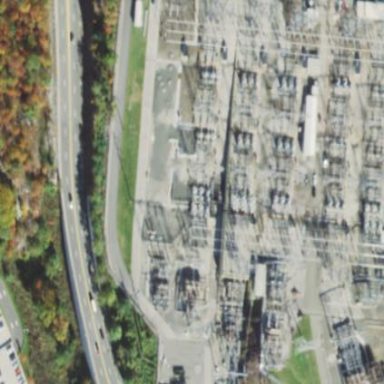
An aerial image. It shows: Outdoor substation at the transmission level.